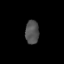
Tissue: lung
Cell type: Endothelial cells
Senescence score: 0.1736
Nuclear area (px): 315
Mean DAPI intensity: 82.441